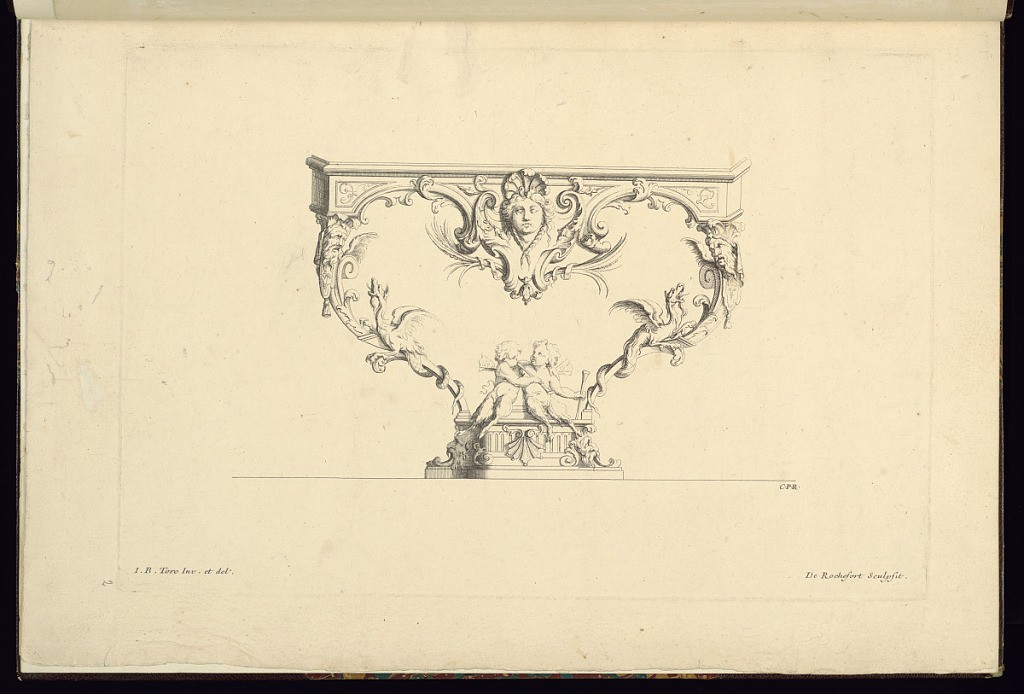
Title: Console Table Design
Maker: Jean-Bernard Turreau, French, 1672 - 1731
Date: ca. 1716
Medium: Etching on laid paper
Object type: Print
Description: Design for a console table featuring dragons, masks (mascarons), putti satyrs/fauns, scrolling leaves (rinceaux), fleurons, feathers, palmette, leaves, c-scrolls, and fluting. The plate is signed.